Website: crate-barrel
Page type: receipt
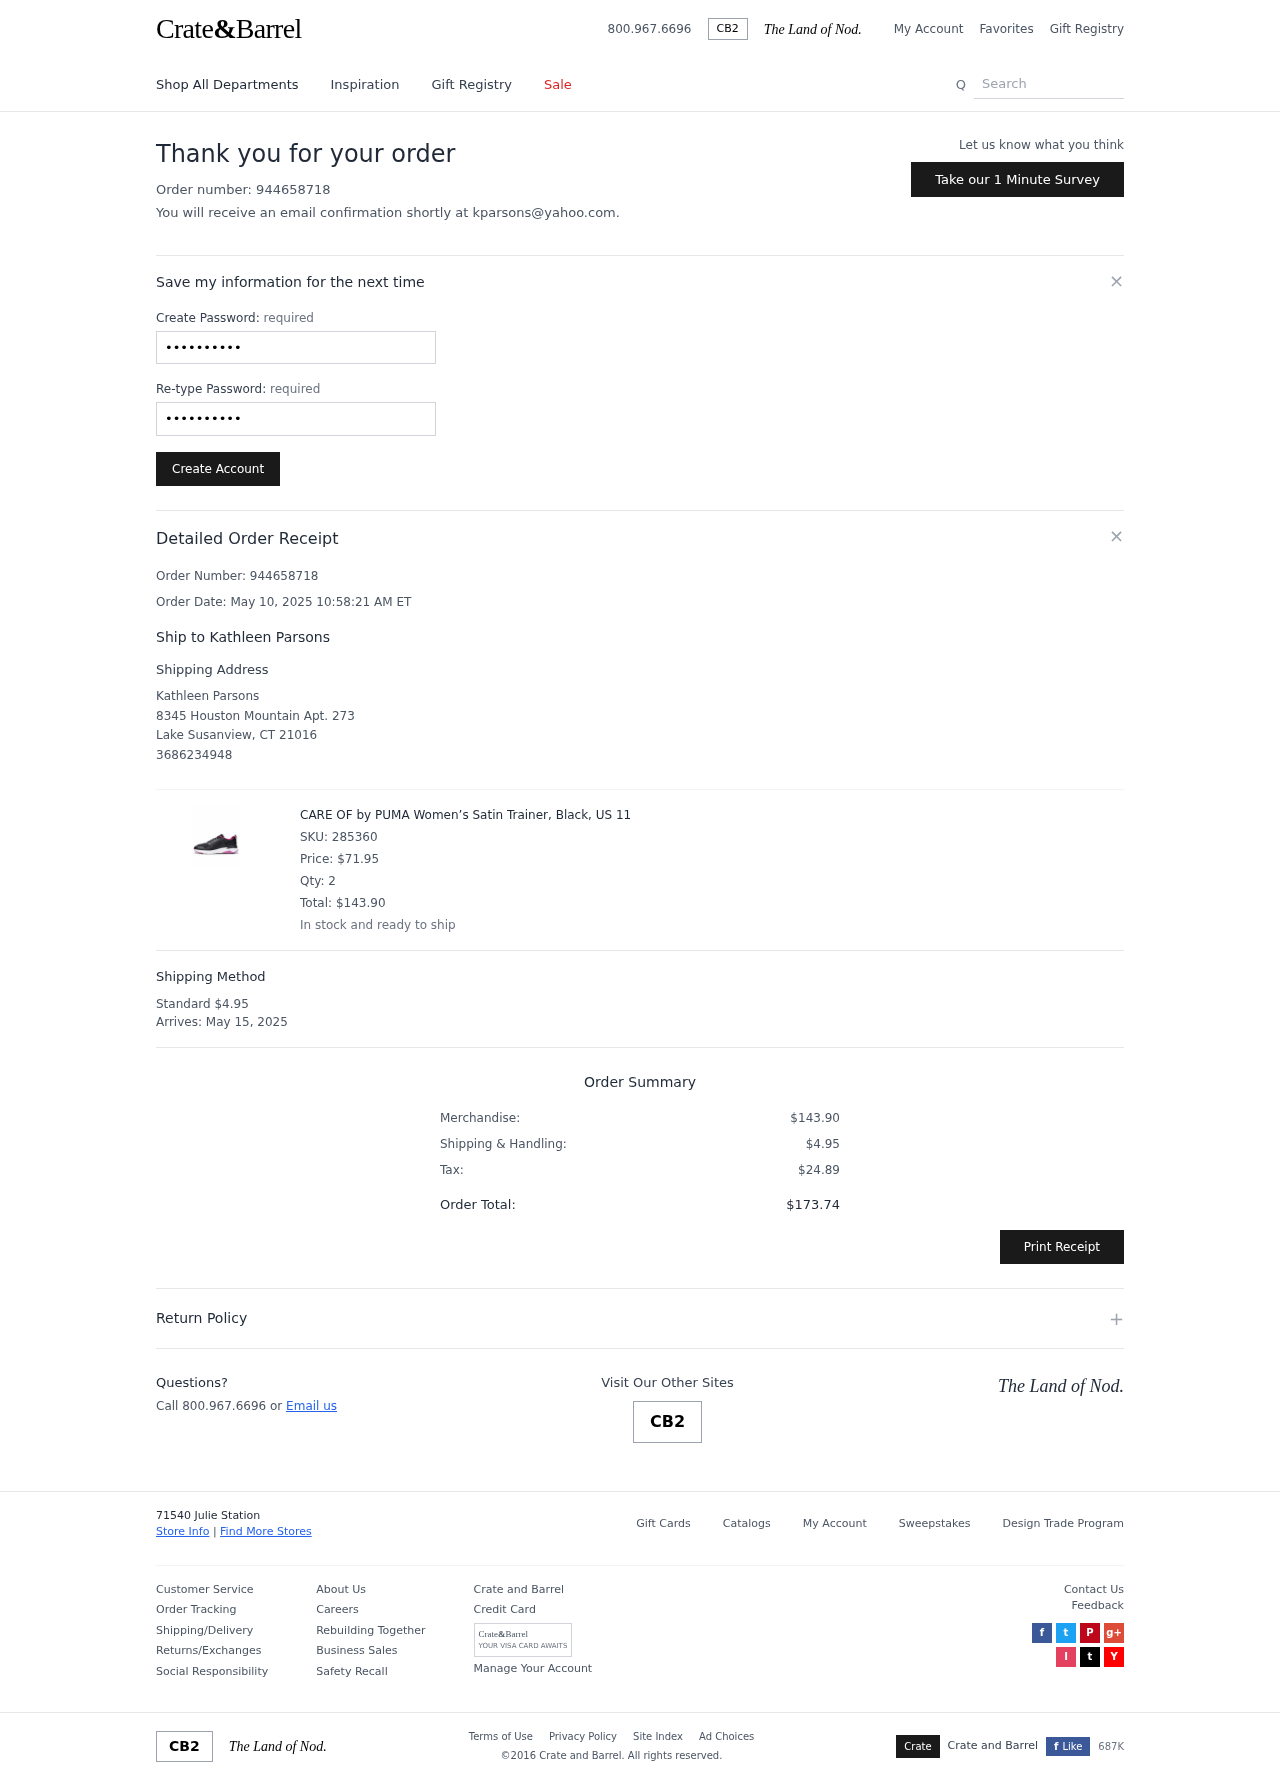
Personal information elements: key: PII_CITY
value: Lake Susanview
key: PII_EMAIL
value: kparsons@yahoo.com
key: PII_FULLNAME
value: Kathleen Parsons
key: PII_FULLNAME
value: Ship to Kathleen Parsons
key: PII_PHONE
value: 3686234948
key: PII_POSTCODE
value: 21016
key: PII_STATE_ABBR
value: CT
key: PII_STREET
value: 8345 Houston Mountain Apt. 273
Product elements: key: PRODUCT1_NAME
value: CARE OF by PUMA Women’s Satin Trainer, Black, US 11
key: PRODUCT1_PRICE
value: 71.95
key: PRODUCT1_QUANTITY
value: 2
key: PRODUCT1_SKU
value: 285360
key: PRODUCT1_TOTAL
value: $143.90
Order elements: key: ORDER_ID
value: Order Number: 944658718
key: ORDER_ID
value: Order number: 944658718
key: ORDER_DATE
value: Order Date: May 10, 2025 10:58:21 AM ET
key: ORDER_SHIPPING_COST
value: $4.95
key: ORDER_DELIVERY_DATE
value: May 15, 2025
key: ORDER_SUBTOTAL
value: $143.90
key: ORDER_TAX
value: $24.89
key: ORDER_TOTAL
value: $173.74
Search elements: key: HEADER_SEARCH
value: Search